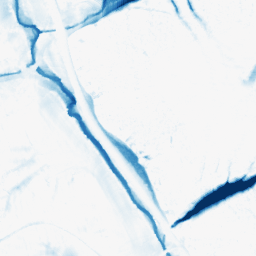
Category: morphological
Decomposition family: morphological_ellipse
Decomposition parameters: operation: closing
width: 30
height: 30
Upsampling method: sinc_blackman
Upsampling parameters: scale: 2
kernel_size: 8
Upsampling scale: 2